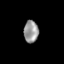
Tissue: skin
Cell type: Epithelial cells
Senescence score: 0.2632
Nuclear area (px): 324
Mean DAPI intensity: 148.901